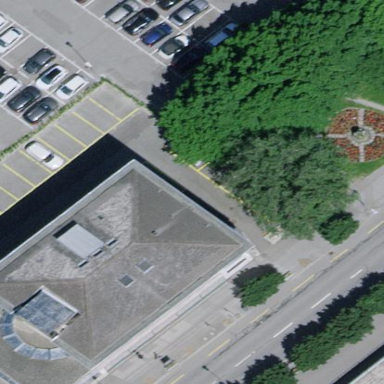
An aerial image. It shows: Commercial building that serves as bank.